Interaction volume radius: 5 \u00c5
Interaction volume height: 35 \u00c5
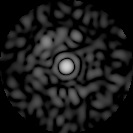
Disorder parameter: 0.8338